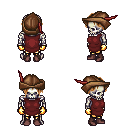
a pixel art fantasy rpg character, male body template, skeleton, maroon tunic, gold greaves, brown parted hairstyle, leather cap, gold gloves, maroon shoes, four views (front, back, left, right), 2x2 character sprite sheet, small pixel art, hard edges, no anti-aliasing